Question: If I enter 'localhost' on my browser, I'm taken to XAMPP's welcome screen so everything is installed correctly.
What folder do I have to put my html files in?

Thanks.
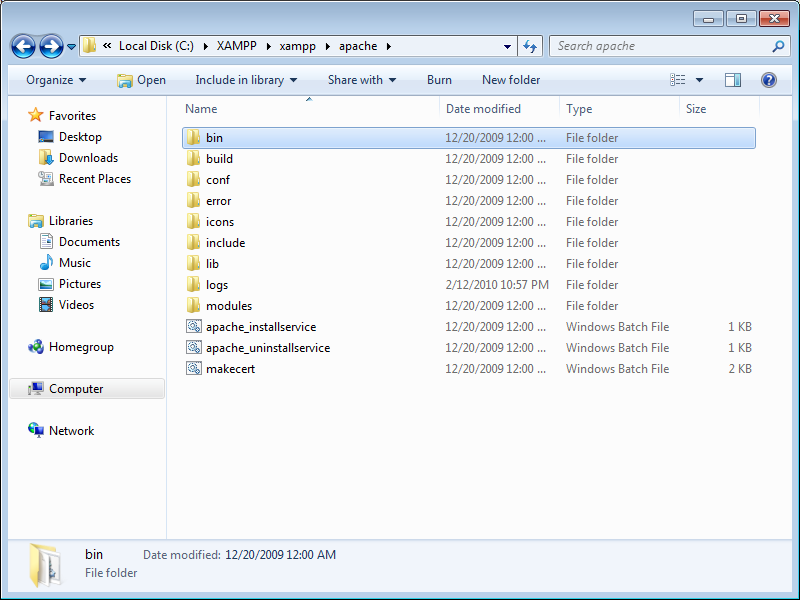
Answer: It should be under XAMPP->htdocs.